Field crop: tomato
Growth stage: 1
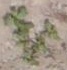
Species: portulaca